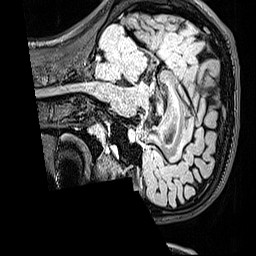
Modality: FLAIR
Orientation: sagittal
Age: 22
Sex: female
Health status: healthy
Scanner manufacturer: siemens
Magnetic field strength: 3 T
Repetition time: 5 s
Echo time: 0.388 s